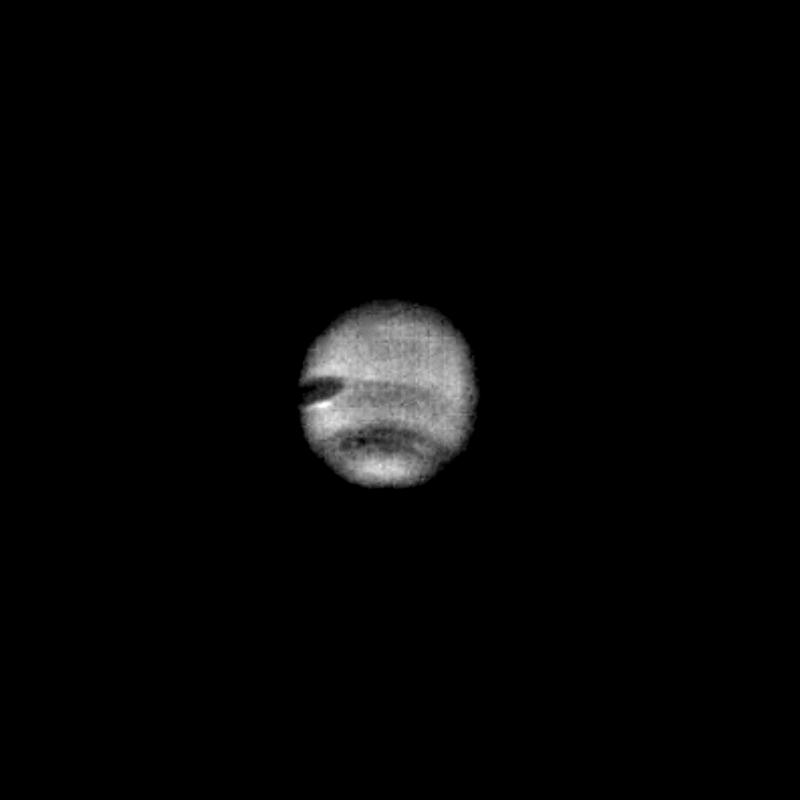
Neptune Neptune, Voyager